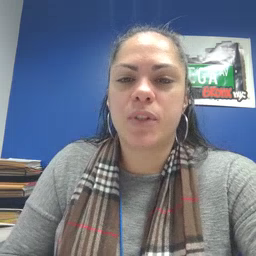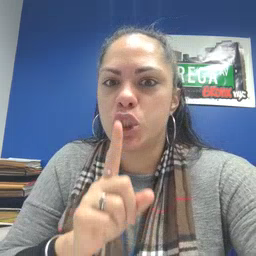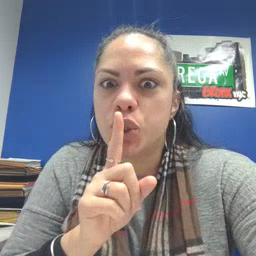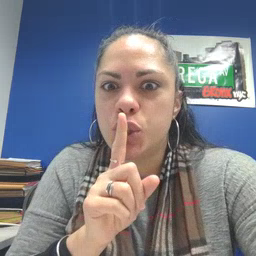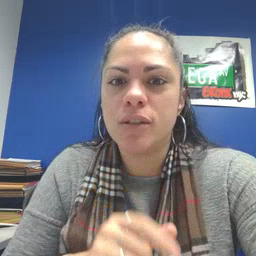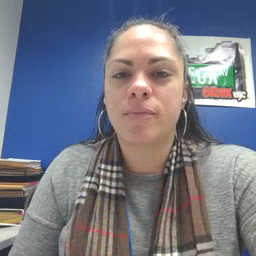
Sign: shhh